Question: I want to make use of Maxima as the backend to solve some computations used in my LaTeX input file.
I did the following steps.
## Step 1
Download and install Maxima.
## Step 2
Create a batch file named 'cas.bat' (for example) as follows.
'''
rem cas.bat
echo off
set PATH=%PATH%;"C:\Program Files (x86)\Maxima-5.31.2\bin"
maxima --very-quiet -r %1 > solution.tex
'''
Save the batch in the same directory in which your input file below exists. It is just for the sake of simplicity.
## Step 3
Create the input file named 'main.tex' (for example) as follows.
'''
% main.tex
\documentclass[preview,border=12pt,12pt]{standalone}
\usepackage{amsmath}
\def\f(#1){(#1)^2-5*(#1)+6}
\begin{document}
\section{Problem}
Evaluate $\f(x)$ for $x=\frac 1 2$.
\section{Solution}
\immediate\write18{cas "x: 1/2;tex(\f(x));"}
\input{solution}
\end{document}
'''
## Step 4
Compile the input file with 'pdflatex -shell-escape main' and you will get a nice output as follows.
!
## Step 5
Done.
## Questions
Apparently the output of Maxima is as follows. I don't know how to make it cleaner.
'''
solution.tex
1
-
2
$${{15}\over{4}}$$
false
'''
Now, my question are
- - '\frac{15}{4}''$$...$$'
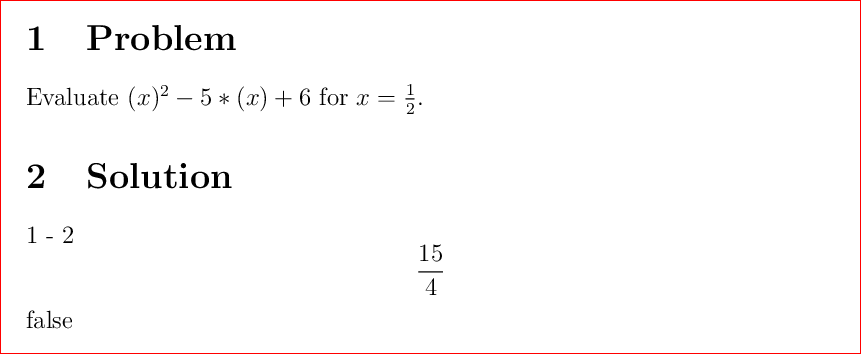
Answer: (1) To suppress output, terminate input expressions with dollar sign (i.e. '$') instead of semicolon (i.e. ';').
(2) To get just the TeX-ified expression sans the environment delimiters (i.e. '$$'), call 'tex1' instead of 'tex'. Note that 'tex1' returns a string, which you have to print yourself (while 'tex' prints it for you).
Combining these ideas with the stuff you showed, I think your program could look like this:
'''
"x: 1/2$ print(tex1(
(x)))$"
'''
I think you might find the <URL>.